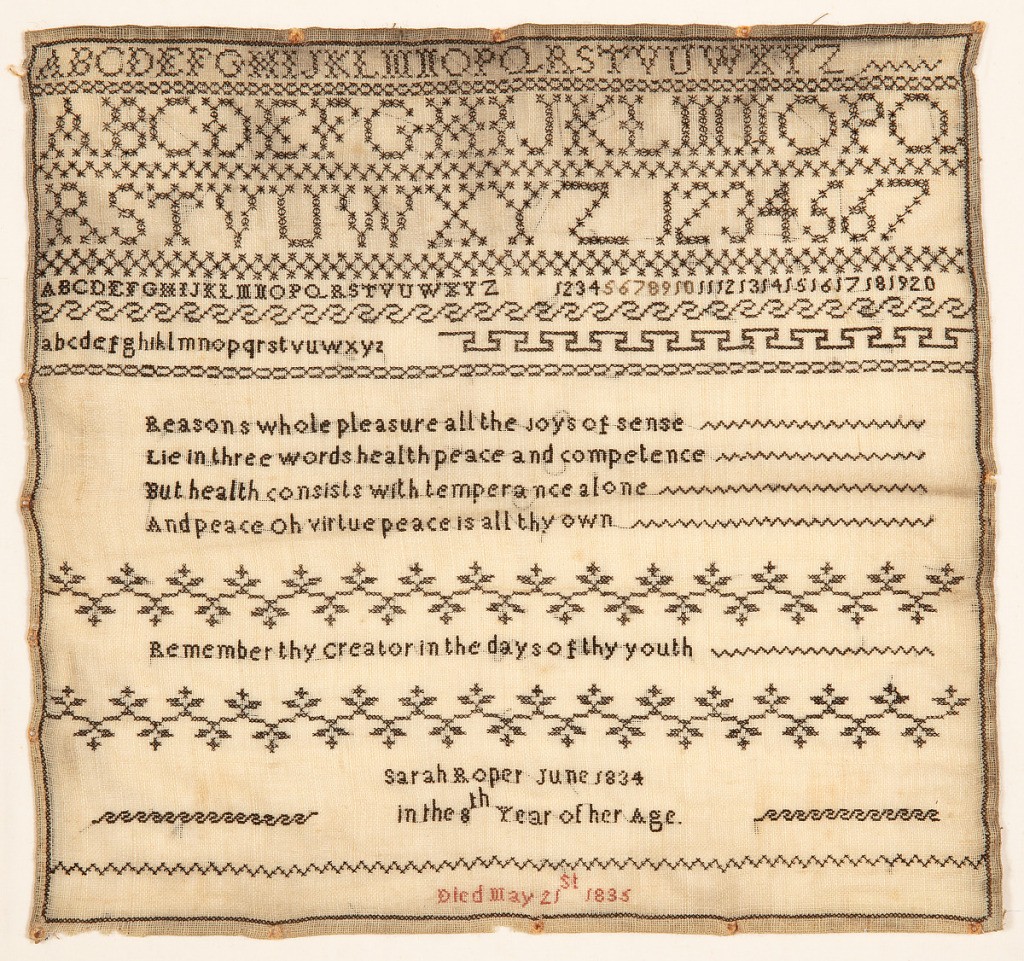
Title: Sampler
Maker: Sarah Roper
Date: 1834
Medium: silk, cotton, wool Technique: embroidered
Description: Embroidered sampler with black and red stitching on light brown linen. Four alphabets and numerals are on the top section. Inscription below:

Reasons whole pleasure all the joys of sense
Lie in three words health peace and competence
But health consists with temperance alone
And peace oh virtue peace is all thy own

Remember thy creator in the days of thy youth

Sarah Roper June 1834
In the 8th year of her age
Died May 21st 1835